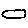
Label: cloud